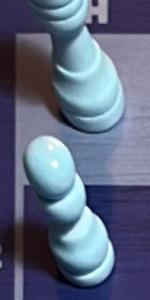
Label: Pawn_White